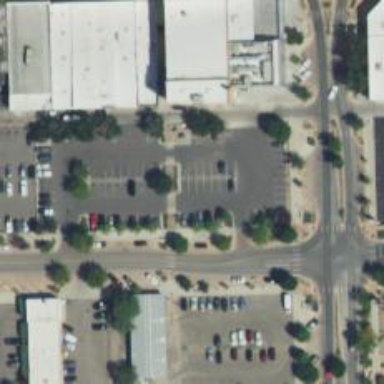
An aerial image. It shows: Parking space is available.